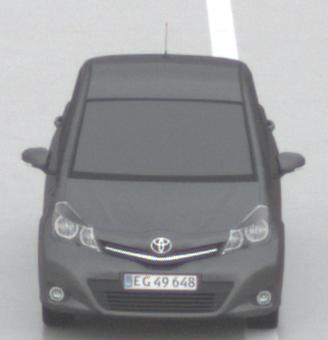
Make: Toyota
Model: Yaris 1.0
Detailed model: Yaris (XP9)
Model produced from: 2009/01
Model produced until: 2010/10
Doors: 3
Color: gray
Road condition: wet road
Daytime: morning or afternoon
Contrast: low contrast